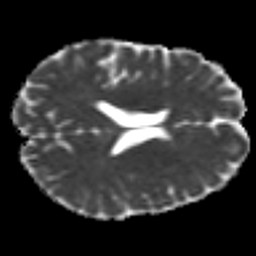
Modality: MD
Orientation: axial
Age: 24
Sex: male
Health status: ill
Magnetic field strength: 3 T
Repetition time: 9 s
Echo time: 0.093 s